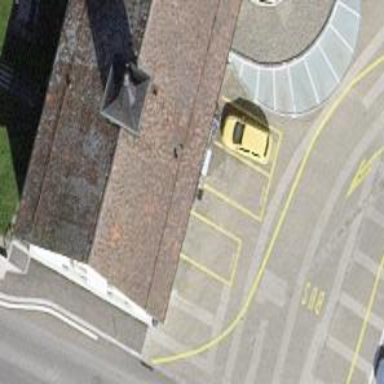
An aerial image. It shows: Parking area.